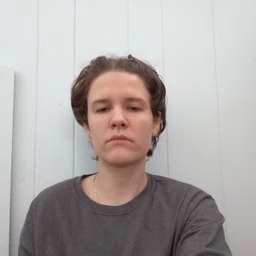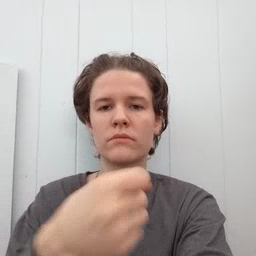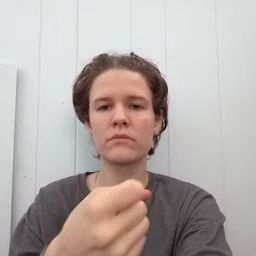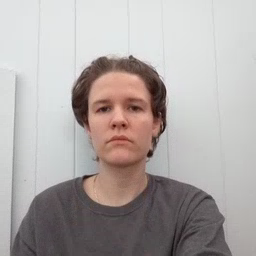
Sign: make